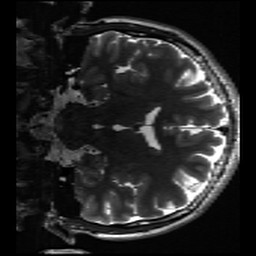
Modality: inplaneT2
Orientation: coronal